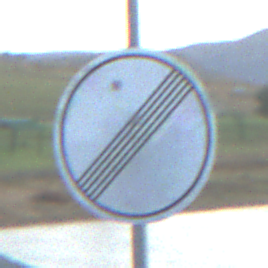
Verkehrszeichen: EndeSaemtlicherBegrenzungen
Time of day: SunriseSunset
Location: Outdoor (RoadRail)
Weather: PartlyCloudy
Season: NotSpecified
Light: Natural